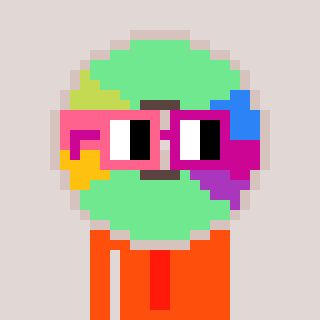
a pixel art character with square pink and red glasses, a cd-shaped head and a orange-colored body on a warm background